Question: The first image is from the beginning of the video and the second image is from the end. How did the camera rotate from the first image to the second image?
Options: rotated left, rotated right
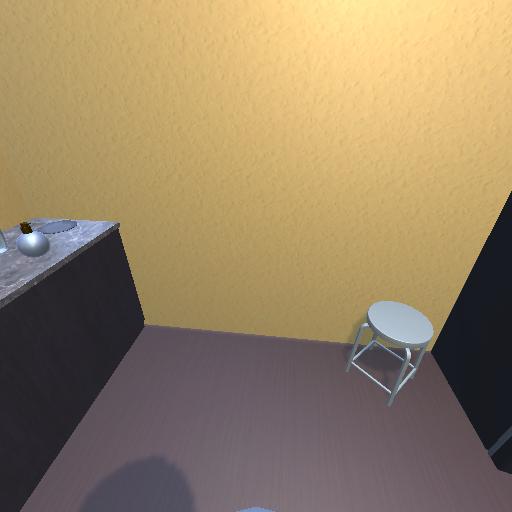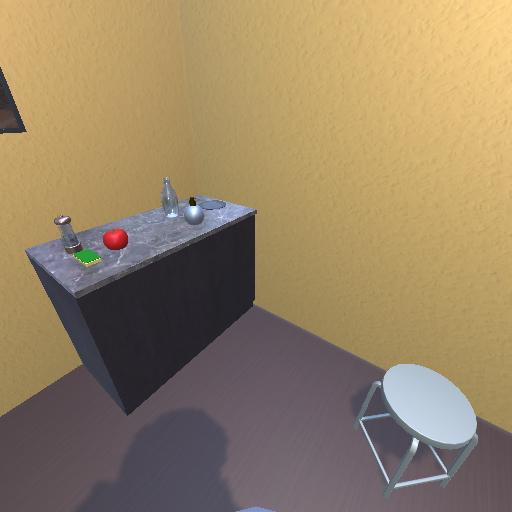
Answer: rotated left